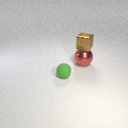
large red metal sphere behind small green rubber sphere